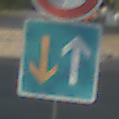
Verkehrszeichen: VorrangVorGegenverkehr
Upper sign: Geschwindigkeit40
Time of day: SunriseSunset
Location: Outdoor (Suburban)
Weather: PartlyCloudy
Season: NotSpecified
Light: Natural